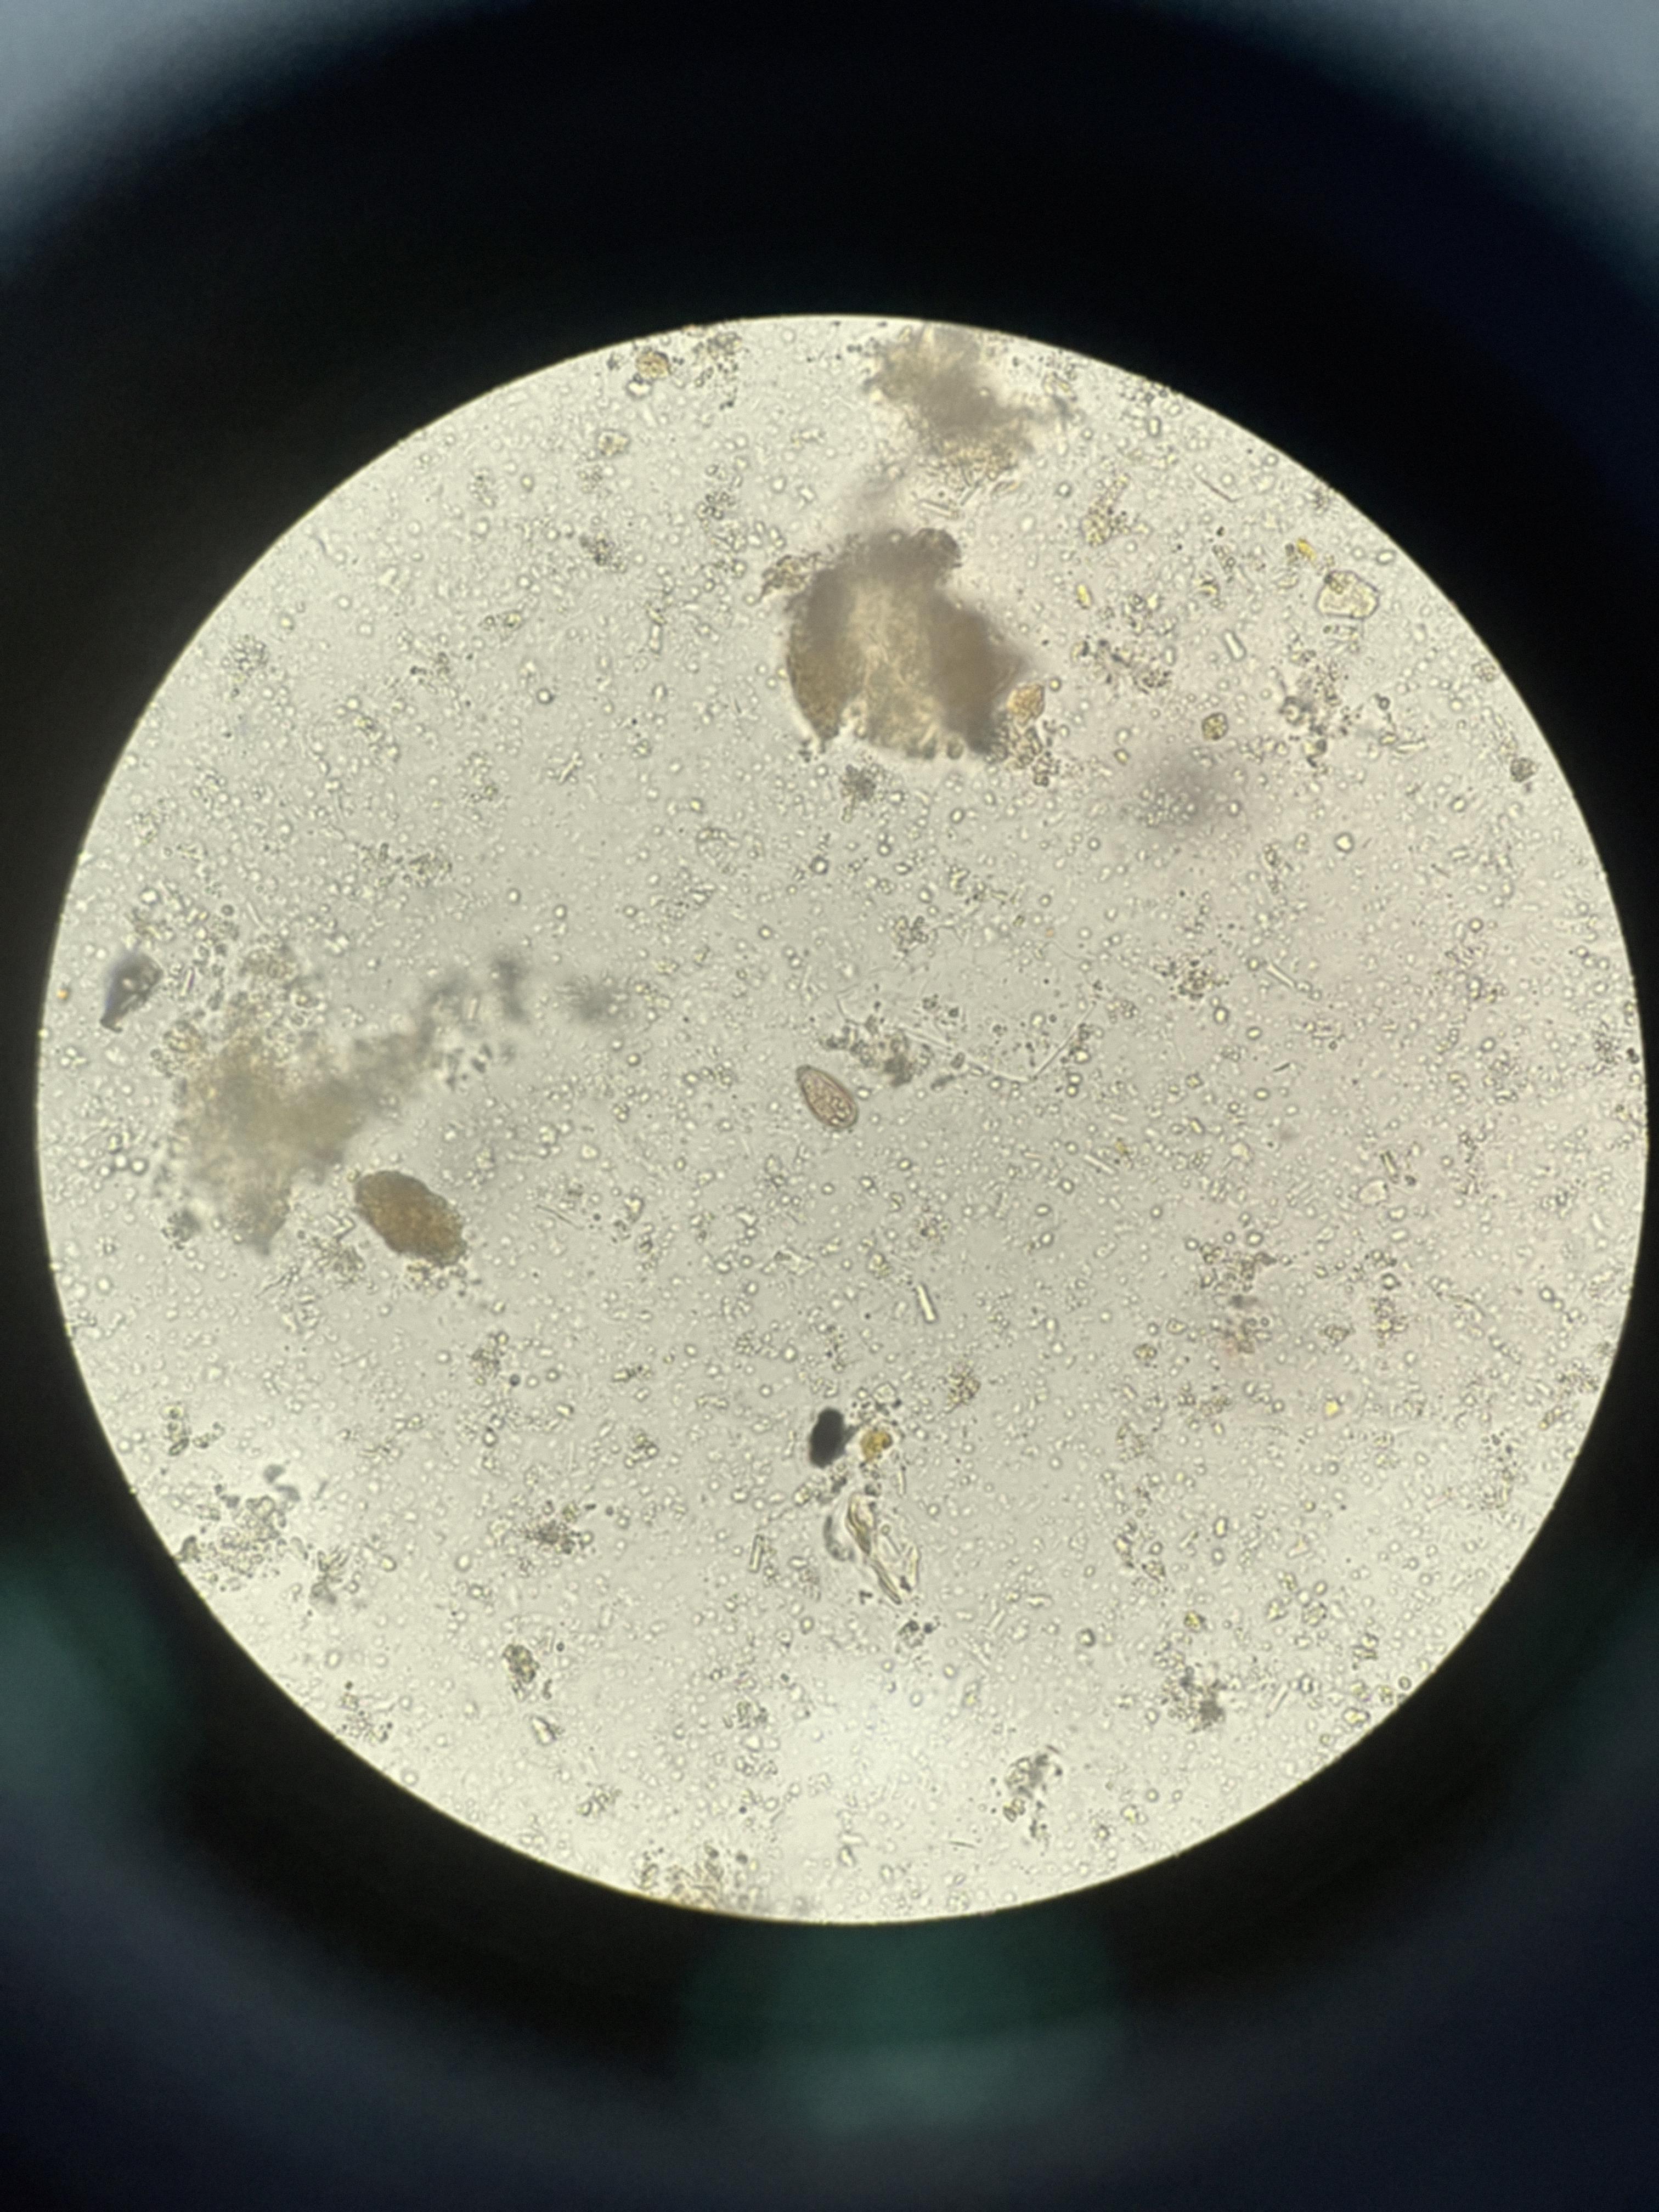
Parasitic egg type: Opisthorchis viverrine